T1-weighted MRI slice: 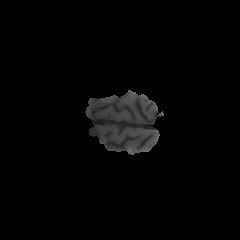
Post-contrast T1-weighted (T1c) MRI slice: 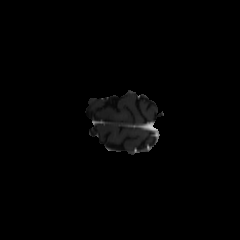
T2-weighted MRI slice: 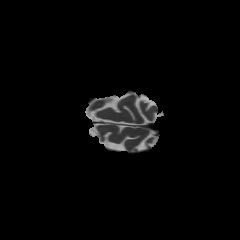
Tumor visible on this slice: no